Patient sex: M
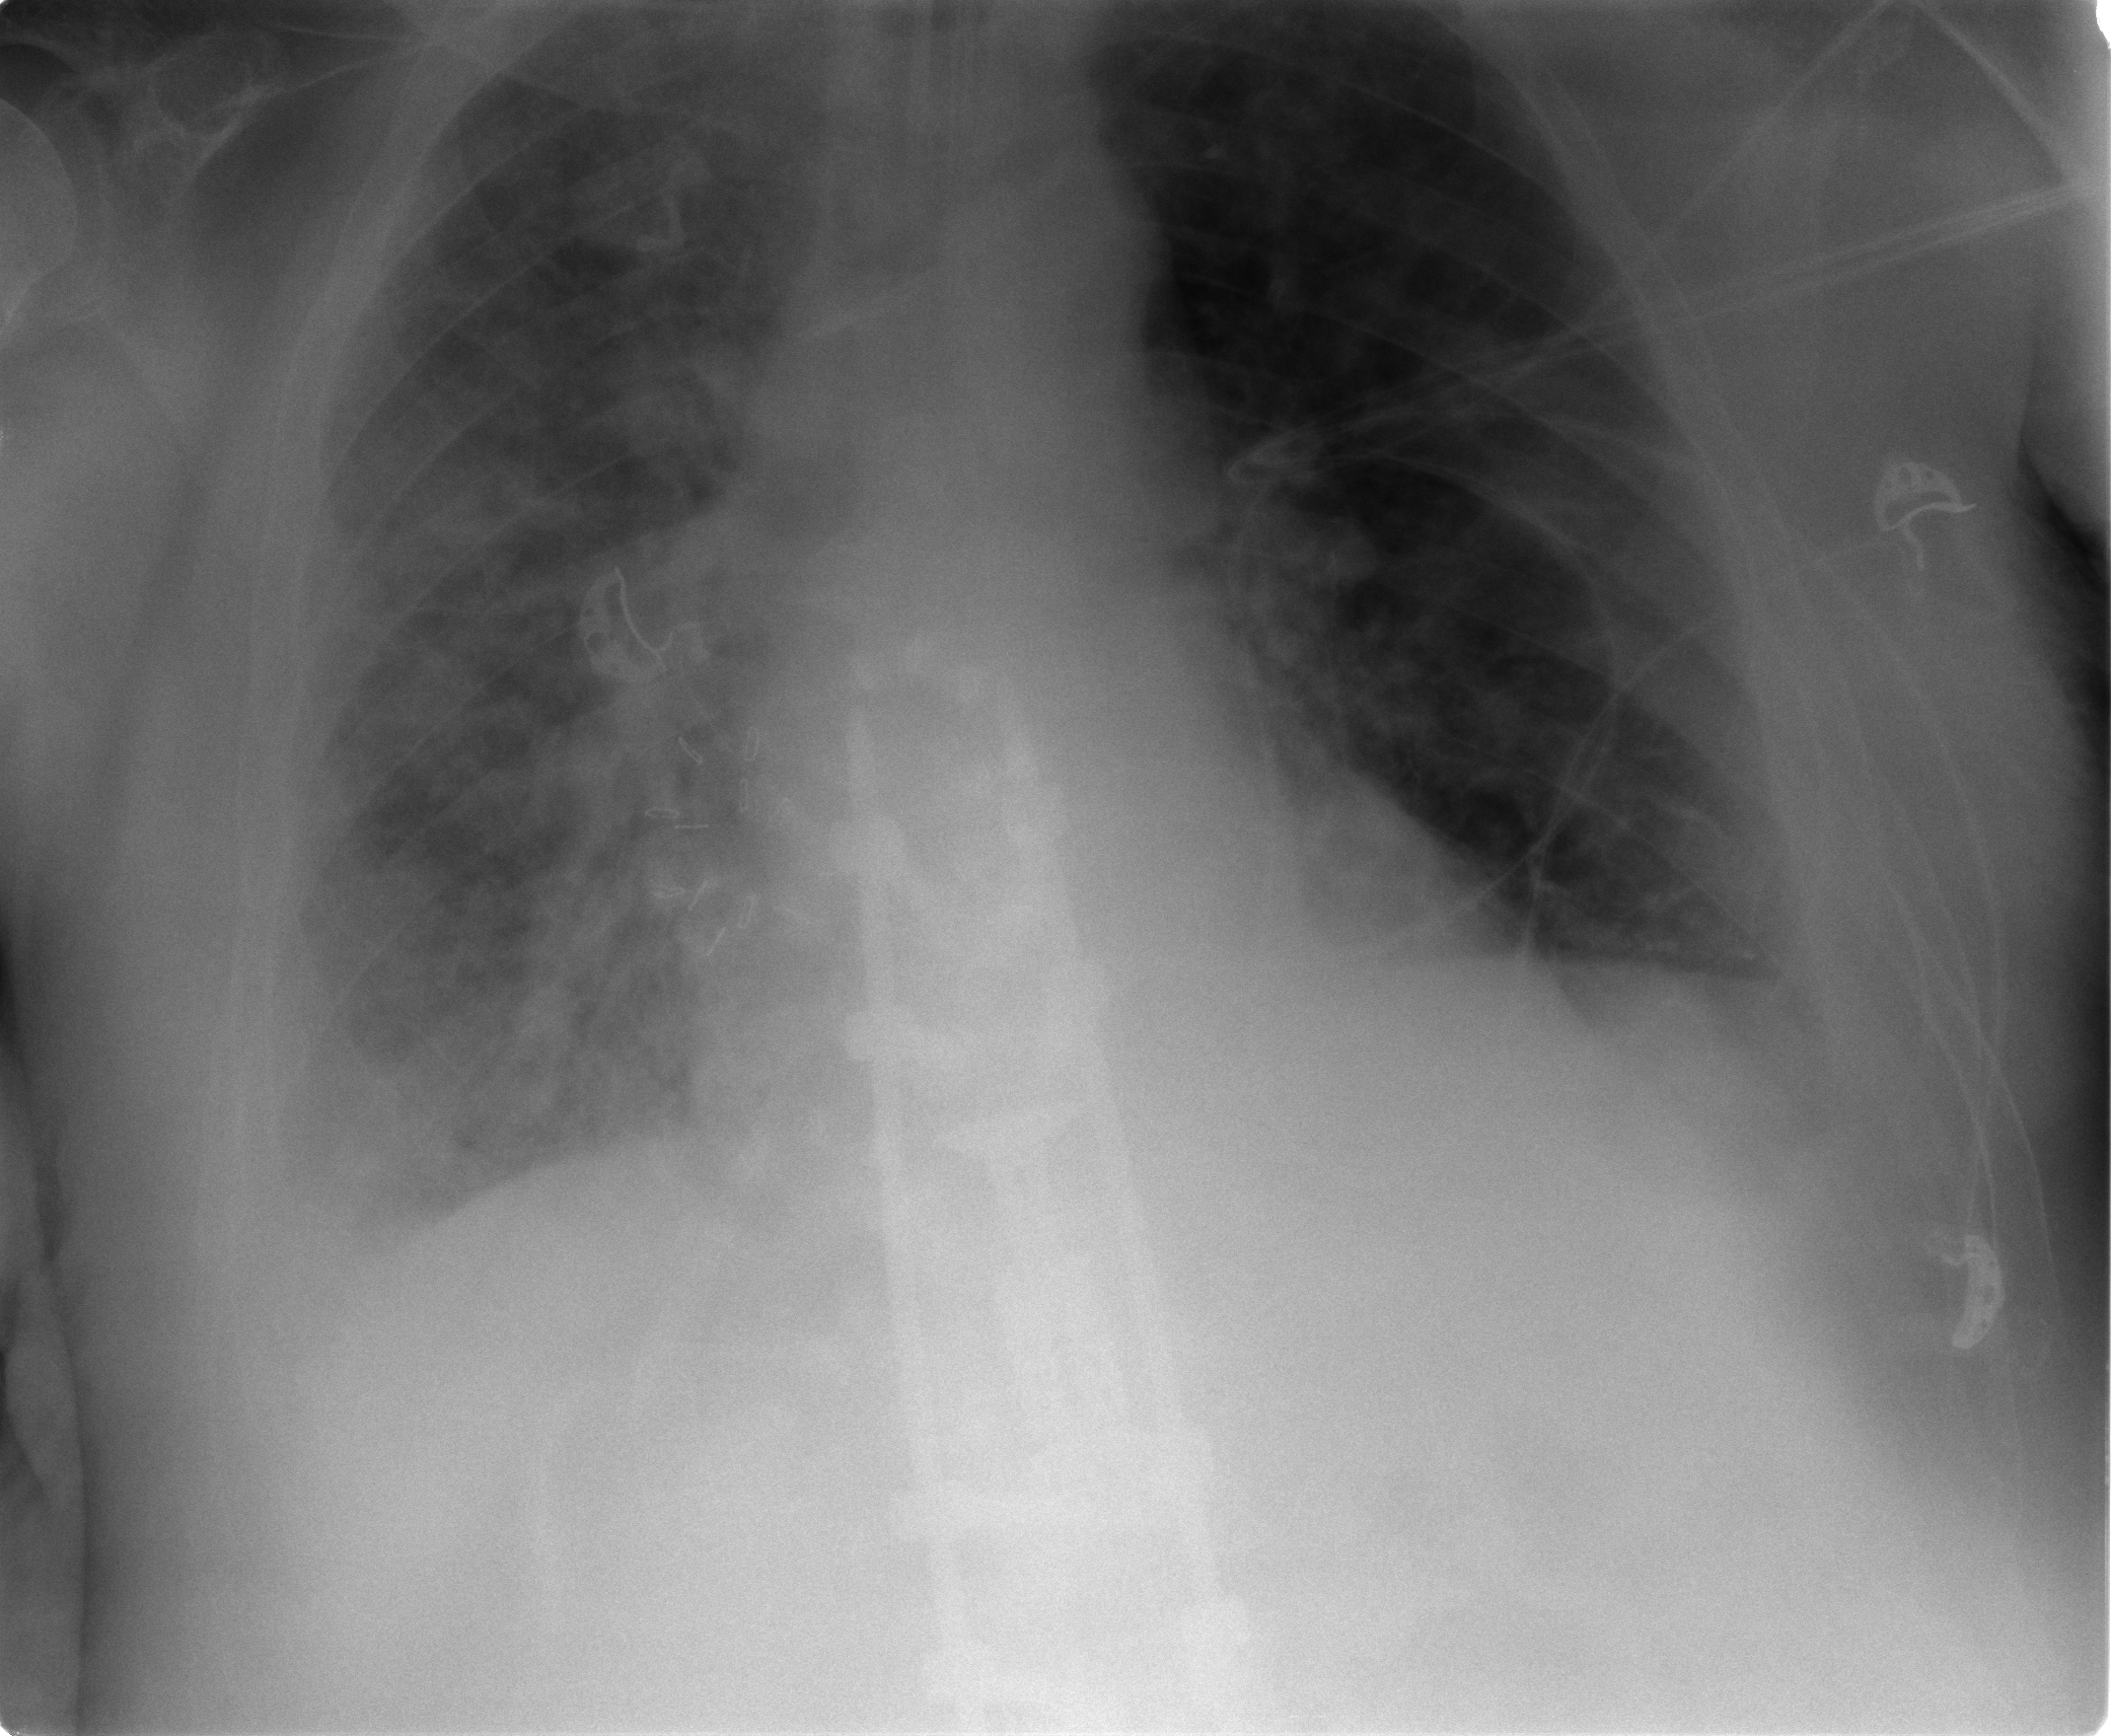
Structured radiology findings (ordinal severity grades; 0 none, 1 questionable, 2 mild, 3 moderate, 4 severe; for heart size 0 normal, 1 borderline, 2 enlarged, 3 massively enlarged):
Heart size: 1
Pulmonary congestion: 2
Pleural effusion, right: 2
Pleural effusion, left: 2
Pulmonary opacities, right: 3
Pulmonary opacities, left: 2
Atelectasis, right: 2
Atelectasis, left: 2